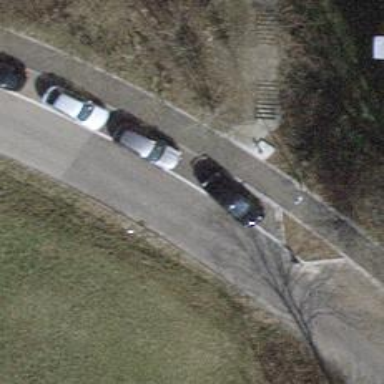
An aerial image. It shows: Footway surfaced with paving stones.